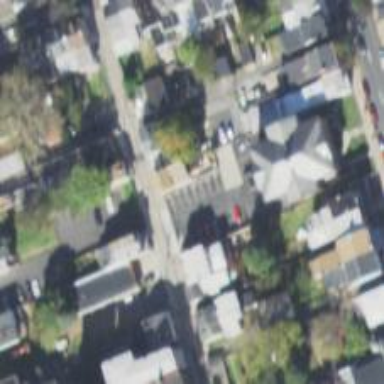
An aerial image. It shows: Alleyway designated as service road.